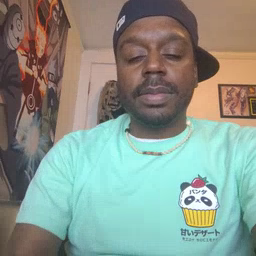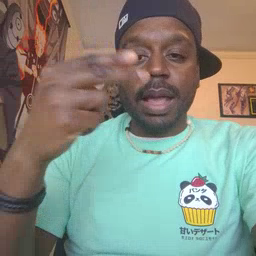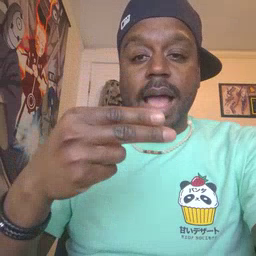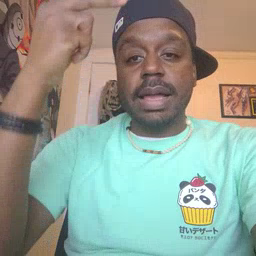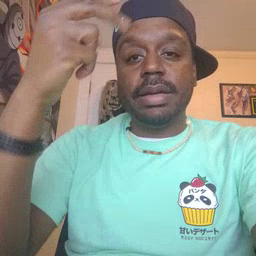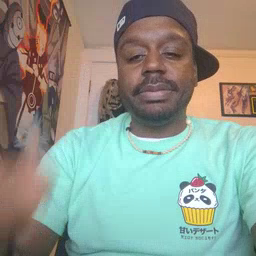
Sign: high